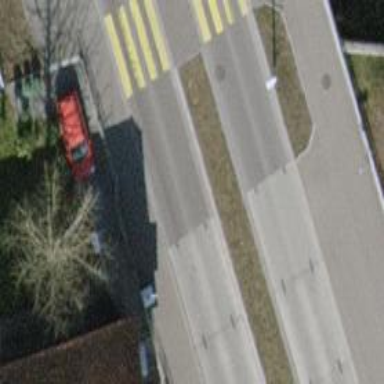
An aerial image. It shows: Bus stop with stop position for public transport.